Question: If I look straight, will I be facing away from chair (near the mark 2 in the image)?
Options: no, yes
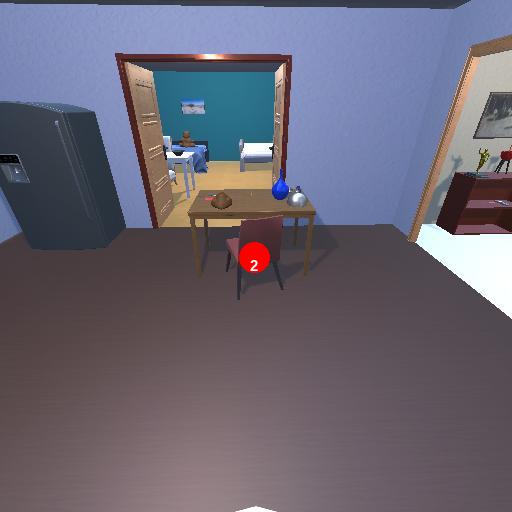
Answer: no